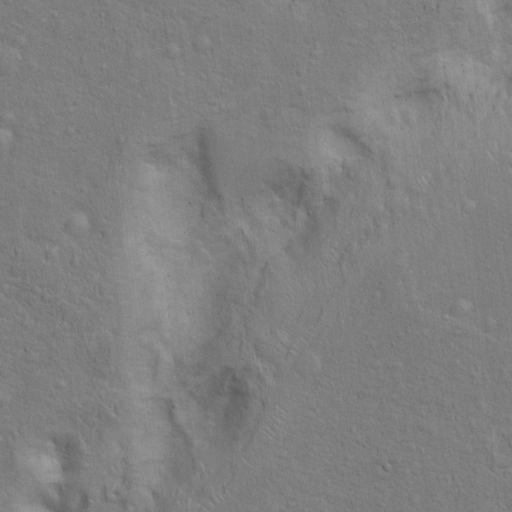
Objects detected: cone, cone, cone, cone, cone, cone, cone, cone